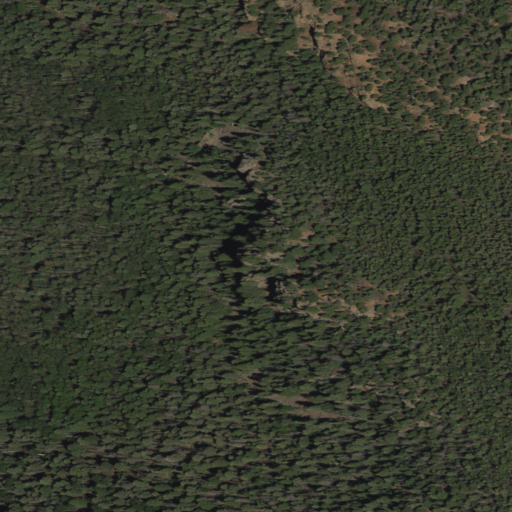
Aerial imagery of cliff(s) in New Mexico named Red Rock Cliff containing evergreen forest, mixed forest, and deciduous forest